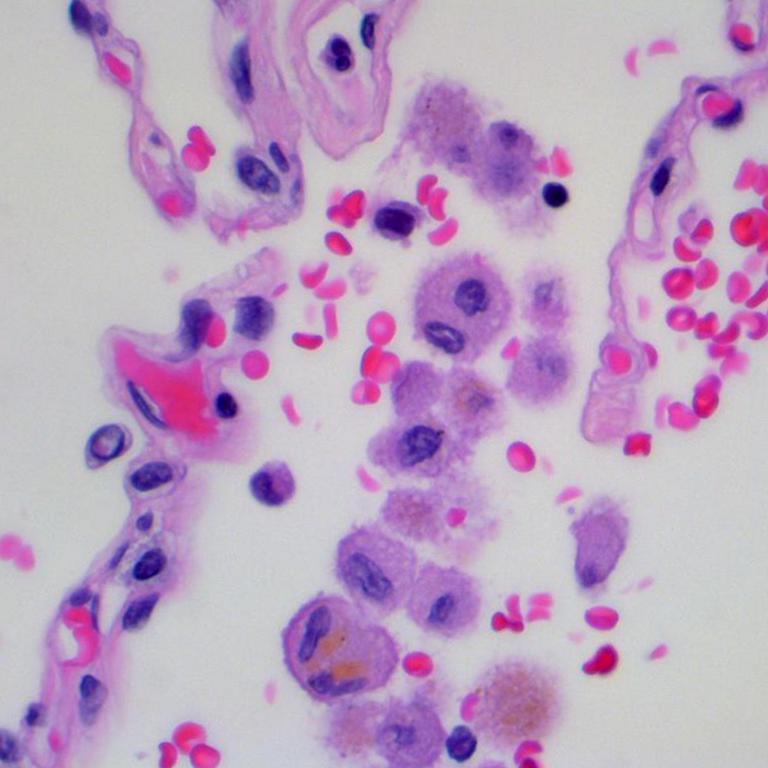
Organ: lung
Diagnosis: benign